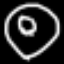
Label: donut